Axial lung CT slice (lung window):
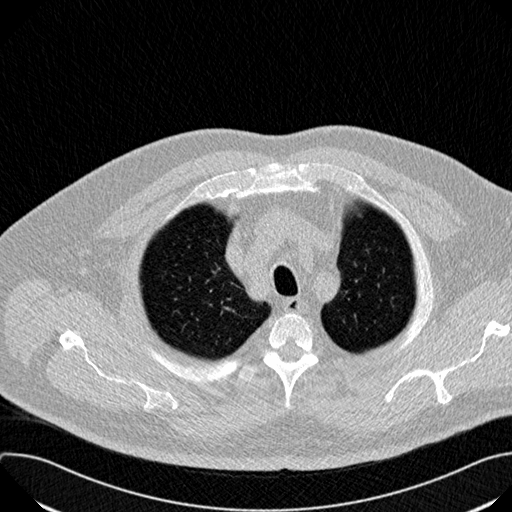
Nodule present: no